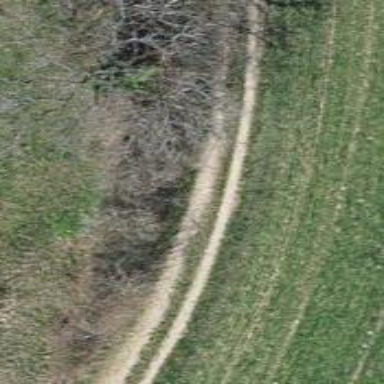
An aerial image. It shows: Path on the ground.